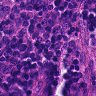
Metastatic tissue present: no